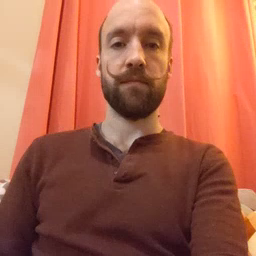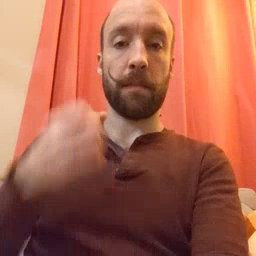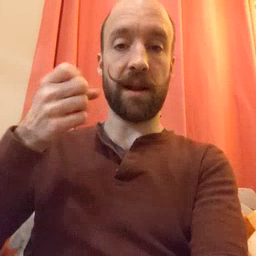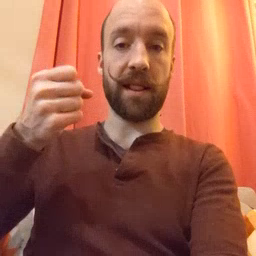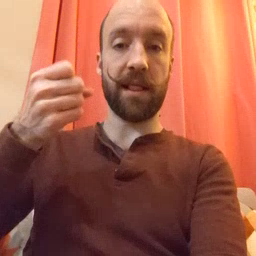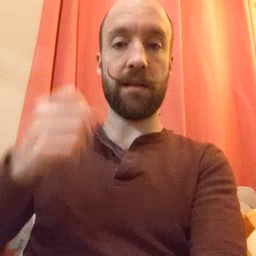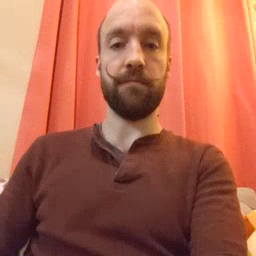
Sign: milk